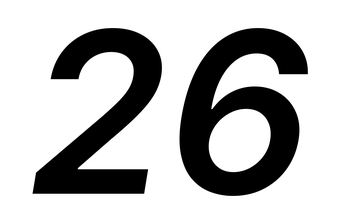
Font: Inter-Italic_SemiBold_Italic